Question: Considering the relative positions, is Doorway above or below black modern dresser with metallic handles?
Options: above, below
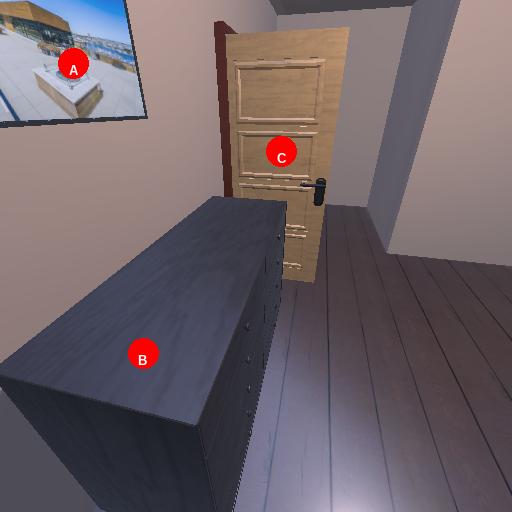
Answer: above